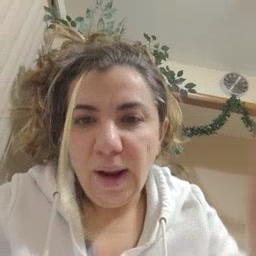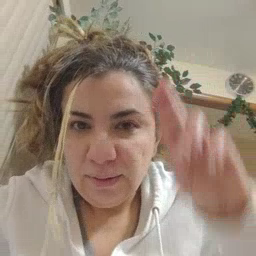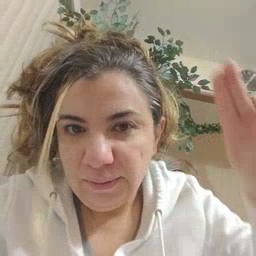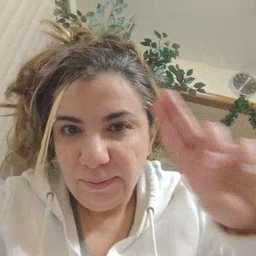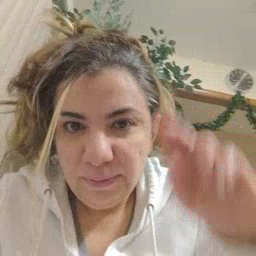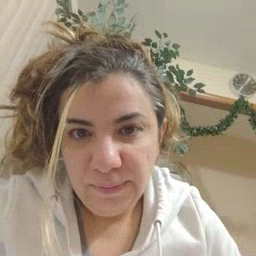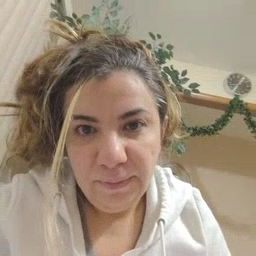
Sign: uncle